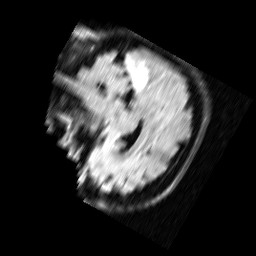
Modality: FLAIR
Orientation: sagittal
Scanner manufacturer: siemens
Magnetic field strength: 1.5 T
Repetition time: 8.78 s
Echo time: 0.108 s